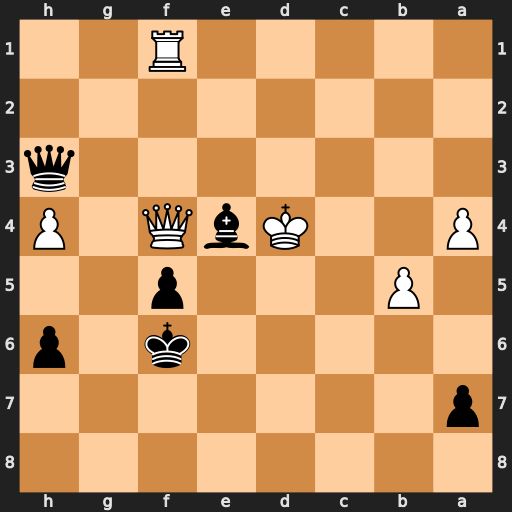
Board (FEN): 8/p7/5k1p/1P3p2/P2KbQ1P/7q/8/5R2
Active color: b
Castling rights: -
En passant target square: -
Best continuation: Qd3+ Kc5 Qc3+ Kd6 Qd4+ Kc7 Ke7